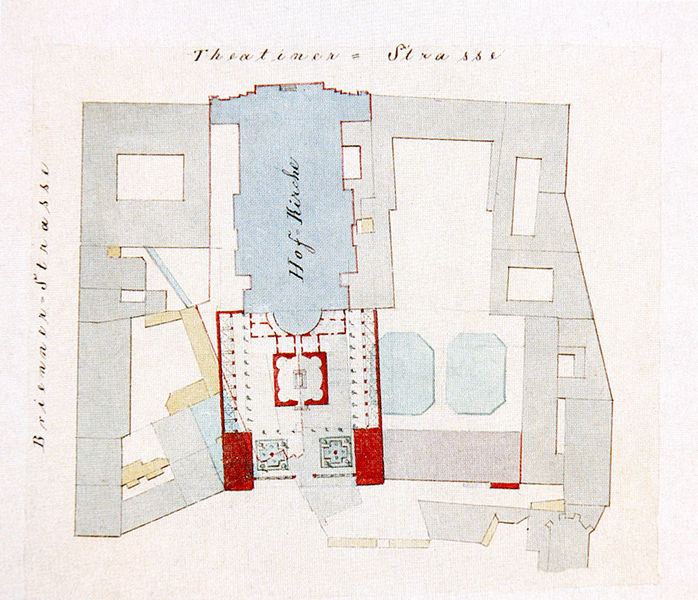
Titel: Entwurf zu einer Grapkapelle für Maximilian II. bei der Theatinerkirche in München - Grundriss mit Überbauung
Künstler: Eduard Riedel
Standort: München
Institution: Bayerische Verwaltung der staatlichen Schlösser, Gärten und Seen, Bauabteilung
Schlagwörter: blau, weiß, grün, ocker, stadt, braun, grau, orange, pfeiler, schwarz, skizze, strasse, säulen, zeichnung, anlage, gebäude, park, rot, schloss, architektur, barock, häuser, kirche, brunnen, turm, garten, schrift, papier, umrisse, fassade, hof, symmetrie, rechtecke, eingang, gang, laviert, arkade, innenhof, kloster, münchen, draufsicht, text, beschriftung, koloriert, entwurf, mauern, residenz, apsis, kapelle, richtung, plan, achse, wien, handschrift, höfe, bezeichnung, legende, grundriss, kreuzgang, maßwerk, architekturzeichnung, bauzeichnung, hofgarten, rondell, innenhöfe, flügelanlage, lageplan, theatinerkirche, umbau, langbau, geäude, brienner strasse, freiflächen, grundgriss, hof kirche, strassennamen, theatiner strasse, umbauung, theatiner, lichthof, grundruss, handschrtift, briemann strasse, vierflügelanlaga, theathiner, brunnenhaus, theatinergassse, brienner, cout